Aerial crown-view tile of a tropical tree (Barro Colorado Island, Panama), acquired 20250414:
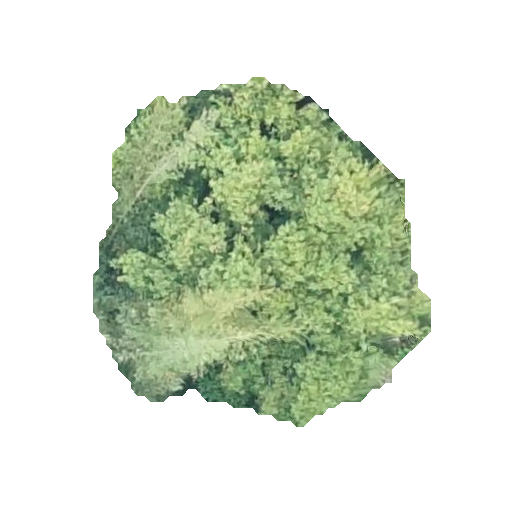
Species: Hieronyma alchorneoides
GBIF accepted scientific name: Hieronyma alchorneoides
Crown area: 128.614 m²